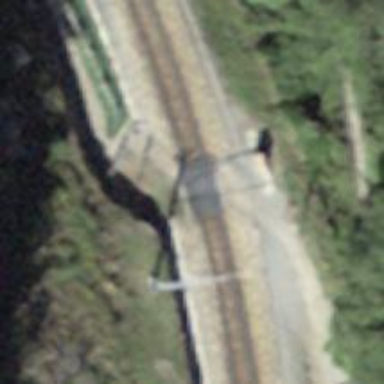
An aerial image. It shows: Railway crossing.